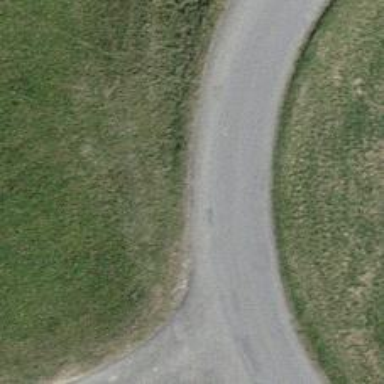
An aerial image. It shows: Unclassified road.